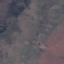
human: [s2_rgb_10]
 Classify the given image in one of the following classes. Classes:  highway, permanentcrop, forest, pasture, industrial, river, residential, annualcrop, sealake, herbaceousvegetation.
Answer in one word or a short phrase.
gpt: HerbaceousVegetation